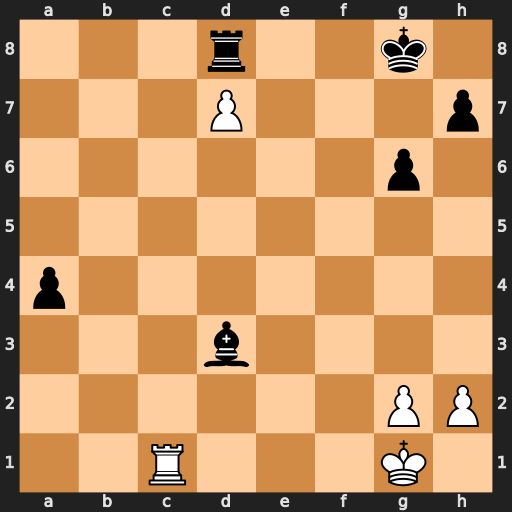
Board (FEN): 3r2k1/3P3p/6p1/8/p7/3b4/6PP/2R3K1
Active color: w
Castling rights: -
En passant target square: -
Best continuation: Rc8 Kf8 Rxd8+